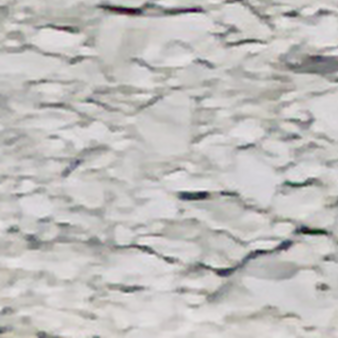
Label: other